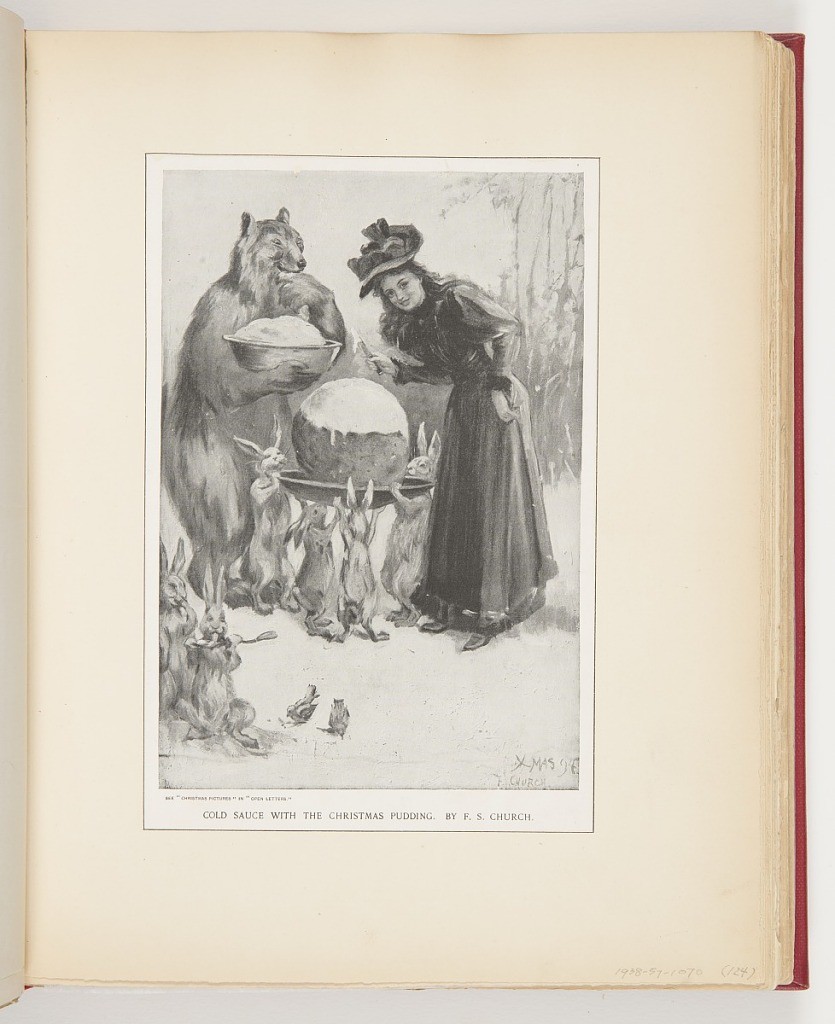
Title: Cold Sauce with The Christmas Pudding, Illustration for Century Magazine (XLIX, No. 2, December 1894, p. 317)
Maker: Frederick Stuart Church, American, 1842–1924
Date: December 1894
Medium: Printed in black ink on paper
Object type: Ephemera
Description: Article clipping from Century Illustrated Magazine. Center, group of bunnies holding platter with giant Christmas budding. Left, large brown bear holding bowl filled with bread pudding, eating. Right, woman in long black coat and black hat, bends over with icing knife, smiling. Lower left, two bunnies, one licking spoon.